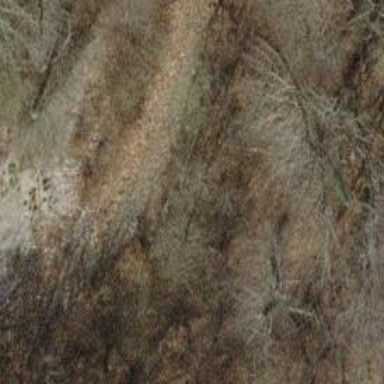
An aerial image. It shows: Track road with grade4 tracktype.